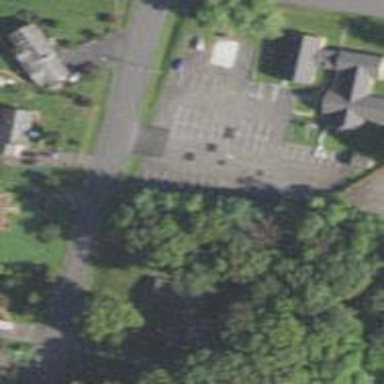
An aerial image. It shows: Parking area with asphalt surface.